Question: I have a php code.
'''
$count_news_of_category = '';
while($row = $db->get_row($sql_result))
{
if( $row['new_'] == '0') {$news_now = ')';} else {$news_now = '/+'.$row['new_'].')';};
$t = '('.$row['allnews_'].$news_now;
$tpl->set('{count_categ_'.$row['id'].'}', $t);
$count_news_of_category .= $row['id'].'#'.$t.'|';
}
'''
output is such:
It show number of all news from category and number of today's news from that category.
I want to remove () and /+1
Need help. I am a newbie and don't know anything. can you remove it and write here code? Thanks a lot.
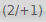
Answer: Just remove the reference to '$news_now', looks like that's what's adding the +1, also remove the ''('.' from in front of '$row['allnews_']'
'''
$count_news_of_category = '';
while($row = $db->get_row($sql_result))
{
$t = $row['allnews_'];
$tpl->set('{count_categ_'.$row['id'].'}', $t);
$count_news_of_category .= $row['id'].'#'.$t.'|';
}
'''